Question: In a Flash (Actionscript 3.0) project I'm working on, I'm trying to load a PNG file from the library, however which icon should load is not established until run-time.
The project is a weather bar that loads an icon associated to the data feed that's returned as a JSON object. I have tried the following:
'''
var iconData:Class = getDefinitionByName("i"+image);
var i:* = new iconData(130, 130);
var bitmap:Bitmap = new Bitmap(i);
if(p==0){
today_mc.today_icon.addChild(bitmap);
}
'''
There is a bunch of evaluation that happens to determine "image".
All of the imported files are included as Classes for use in Actionscript, as seen here:

The error I'm getting is:
> Implicit coercion of a value with static type Object to a possibly
unrelated type Class.
So if the JSON response says the weather code is '33', and I determine in the script that code 33 = icon 4 (i4), I need to load i4.png to the stage.
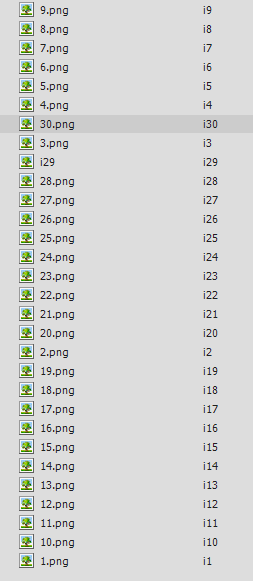
Answer: In the example I read on the Adobe Site for the function 'getDefinitionByName', located <URL> operator to evaluate the expression before assigning the value to a variable.
So I would recommend trying this first:
'''
var iconData:Class = getDefinitionByName("i"+image); as Class;
'''
Also be sure that you have the proper import statements specified. In the linked example, they list the following; however, the first two I'm unsure if you need based on your application's needs:
'''
import flash.display.DisplayObject;
import flash.display.Sprite;
import flash.utils.getDefinitionByName;
'''